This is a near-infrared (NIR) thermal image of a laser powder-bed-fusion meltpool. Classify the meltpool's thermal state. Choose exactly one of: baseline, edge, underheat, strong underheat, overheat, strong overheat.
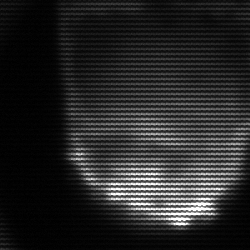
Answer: edge